Interaction volume radius: 10 \u00c5
Interaction volume height: 10 \u00c5
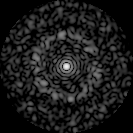
Disorder parameter: 0.8176